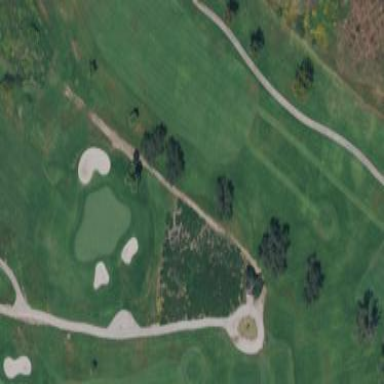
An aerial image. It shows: Rough grassy area used for golf.